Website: macys
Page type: billing-address
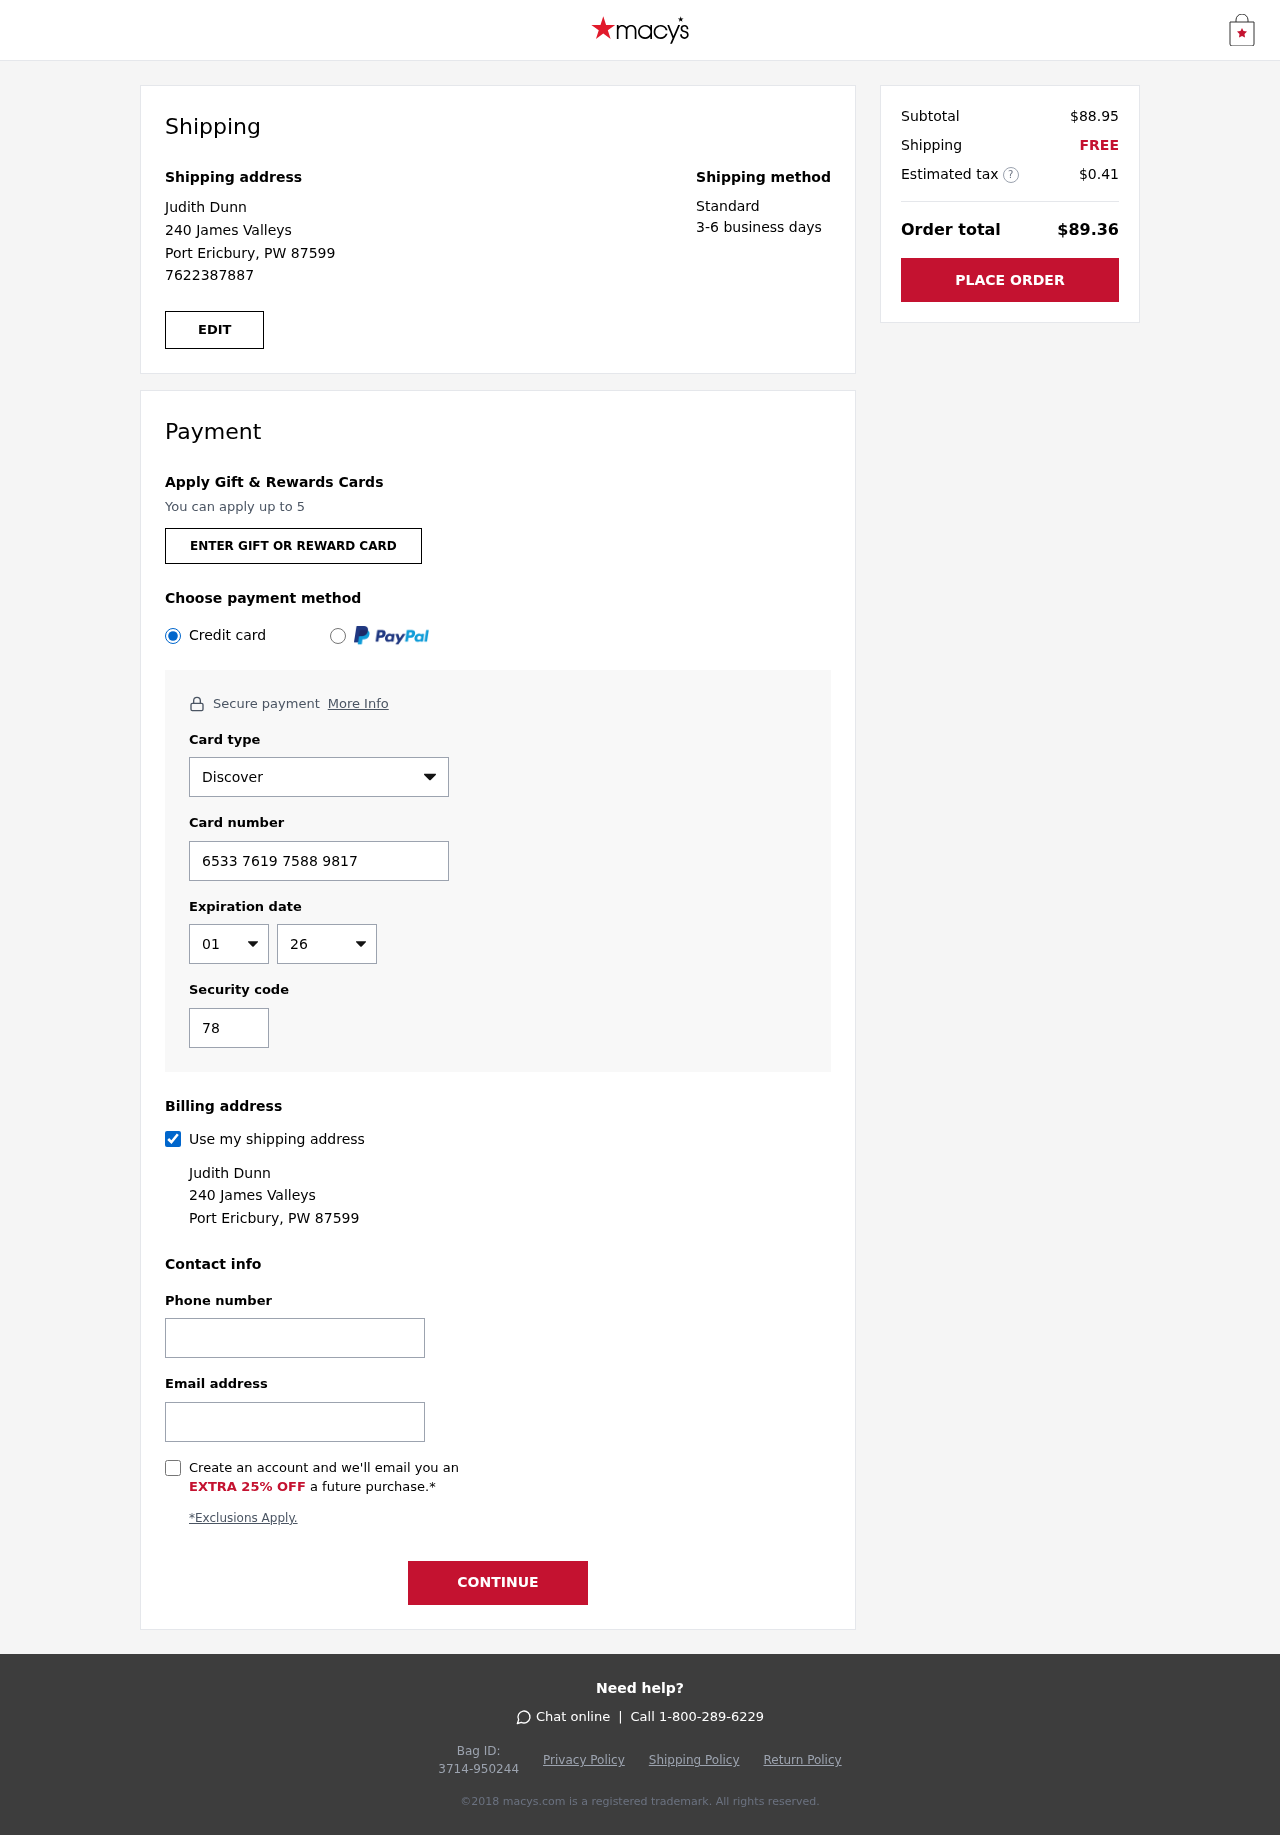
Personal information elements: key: PII_CARD_CVV
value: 785
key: PII_CARD_EXPIRY_MONTH
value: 01
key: PII_CARD_EXPIRY_YEAR
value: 26
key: PII_CARD_NUMBER
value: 6533 7619 7588 9817
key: PII_CARD_TYPE
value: Discover
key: PII_EMAIL
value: judith.dunn@yahoo.com
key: PII_FULLNAME
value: Judith Dunn
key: PII_PHONE
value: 7622387887
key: PII_STREET
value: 240 James Valleys
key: PII_CITY_STATE_ZIP
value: Port Ericbury, PW 87599
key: PII_FIRSTNAME
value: Judith
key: PII_LASTNAME
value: Dunn
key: PII_FULLNAME2
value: Judith Dunn
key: PII_FULLNAME3
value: Judith Dunn
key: PII_FIRSTNAME2
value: Judith
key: PII_FIRSTNAME3
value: Judith
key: PII_LASTNAME2
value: Dunn
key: PII_LASTNAME3
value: Dunn
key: PII_FIRSTNAME_DERIVED
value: Judith
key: PII_LASTNAME_DERIVED
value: Dunn
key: PII_FULLNAME_DERIVED
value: Judith Dunn
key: PII_NAME_FULL_DERIVED
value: Judith Dunn
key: PII_STREET2
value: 240 James Valleys
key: PII_PHONE2
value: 7622387887
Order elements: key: ORDER_SUBTOTAL
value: $88.95
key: ORDER_SHIPPING_COST
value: FREE
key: ORDER_TAX
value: $0.41
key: ORDER_TOTAL
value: $89.36